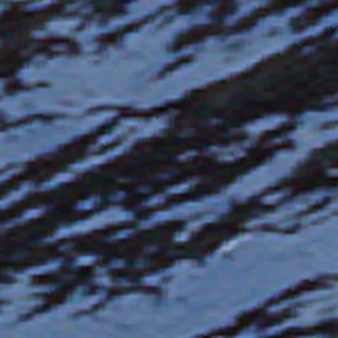
Label: other